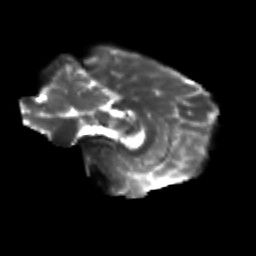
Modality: T2w
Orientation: sagittal
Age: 31
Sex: female
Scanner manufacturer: siemens
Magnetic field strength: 3 T
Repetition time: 3.5 s
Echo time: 0.104 s